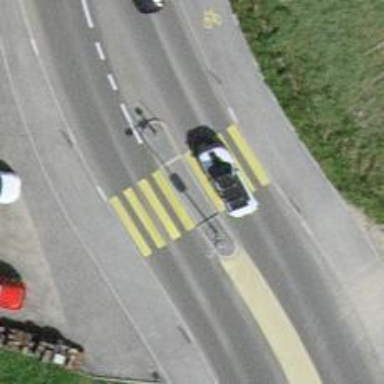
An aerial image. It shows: Uncontrolled road crossing with pedestrian island.